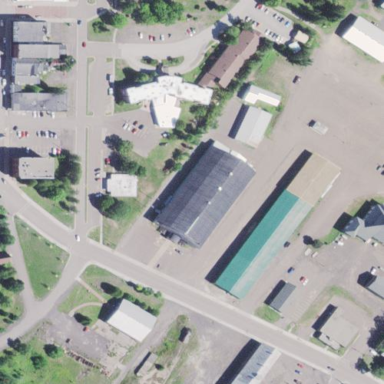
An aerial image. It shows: Building that houses ice rink used for ice hockey.